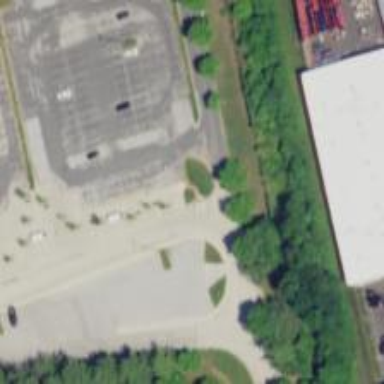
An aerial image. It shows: Parking space.